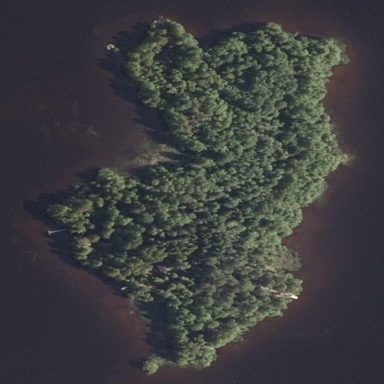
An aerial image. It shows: Image showing island.